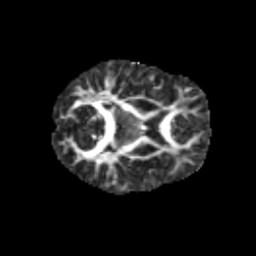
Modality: FA
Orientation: axial
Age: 10
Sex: male
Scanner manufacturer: siemens
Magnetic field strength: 3 T
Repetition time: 3.8 s
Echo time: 0.07 s